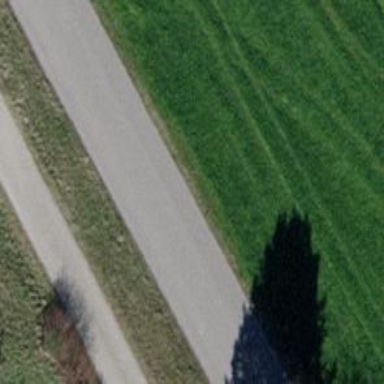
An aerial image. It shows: Unclassified road with asphalt surface.